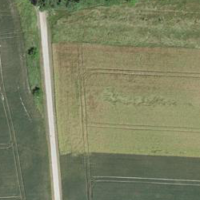
EUNIS habitat code: 52
Species observed at this site:
Convolvulus arvensis